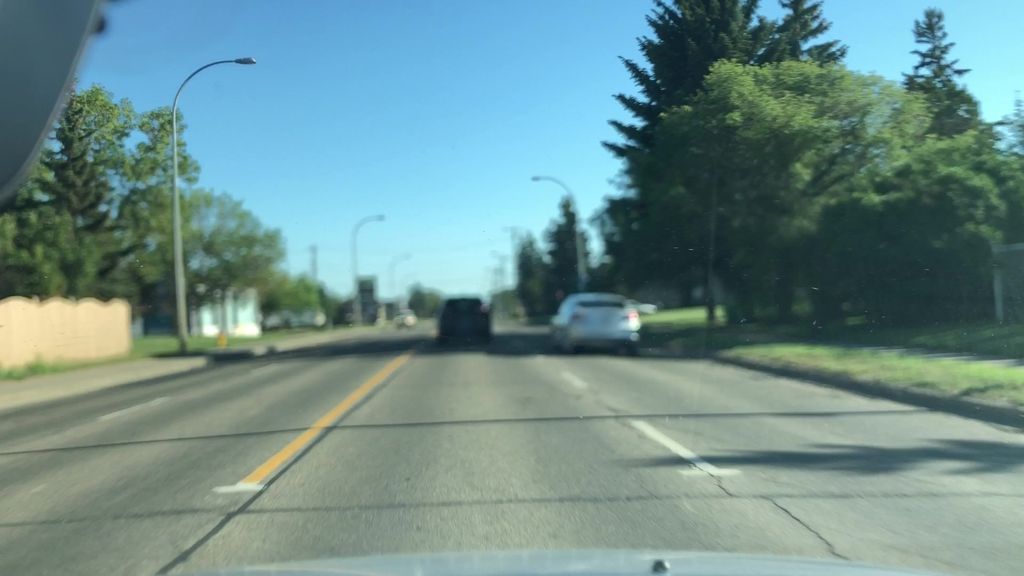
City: edmonton